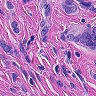
Metastatic tissue present: yes